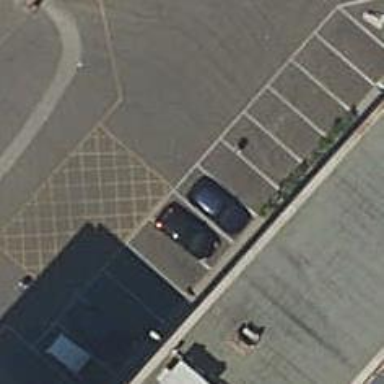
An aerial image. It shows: Parking area with surface.